Question: I searched through many sites, but I failed to get an answer.
Question :
I want to change icon as per given in below image in my browser.

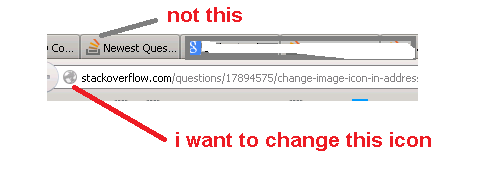
Answer: Currently chrome and Mozilla does not support this feature if you want check you can check it in either ie or safari, it will show where you want.